Aerial crown-view tile of a tropical tree (Barro Colorado Island, Panama), acquired 20250915:
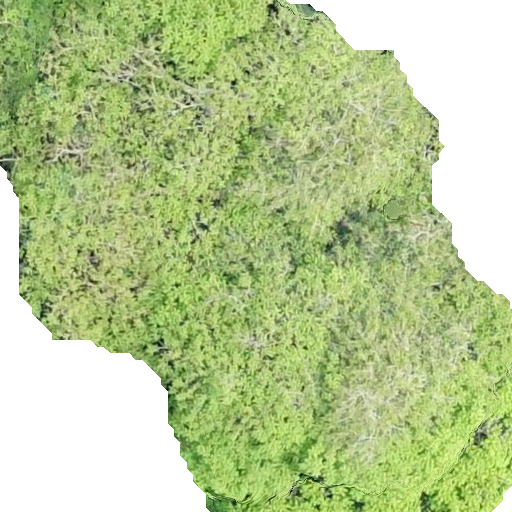
Species: Tachigali panamensis
GBIF accepted scientific name: Tachigali panamensis
Crown area: 353.497 m²